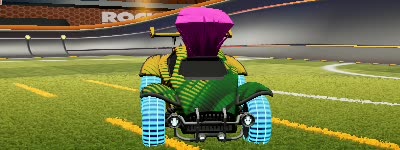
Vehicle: octane